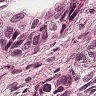
Metastatic tissue present: yes